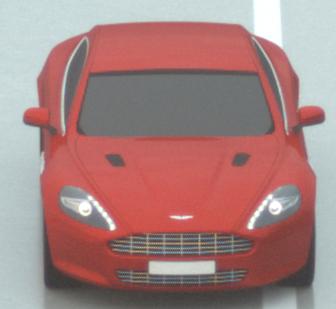
Make: Aston Martin
Model: Rapide
Detailed model: Rapide
Model produced from: 2010/03
Model produced until: 2013/07
Doors: 5
Color: red
Road condition: wet road
Daytime: sunrise or sunset
Contrast: low contrast